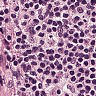
Metastatic tissue present: no